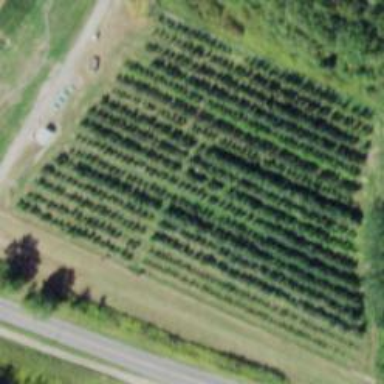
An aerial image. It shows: Orchard.